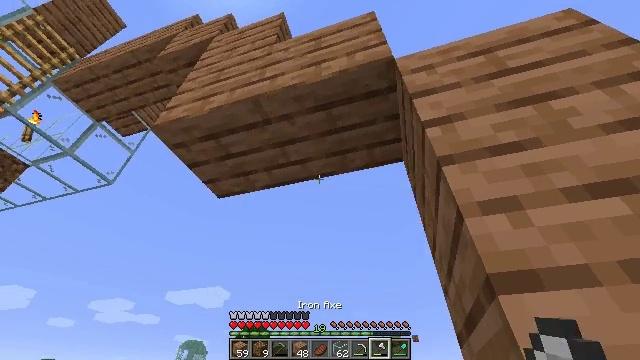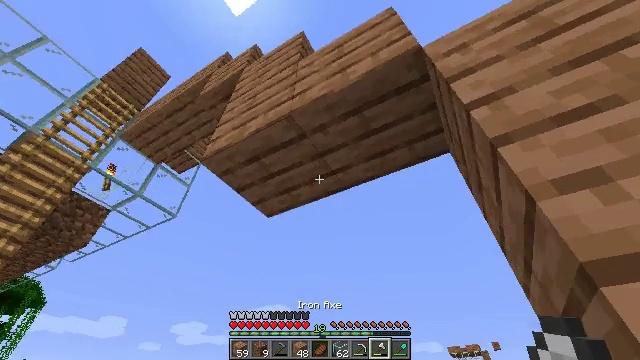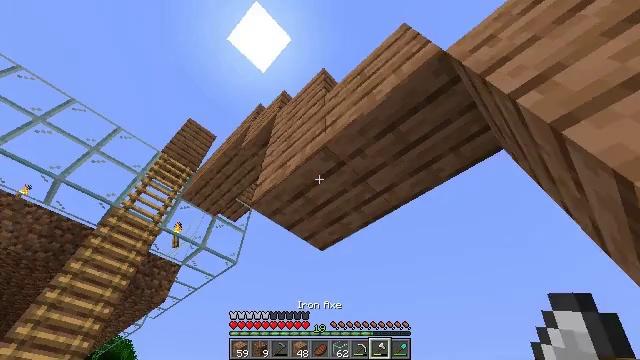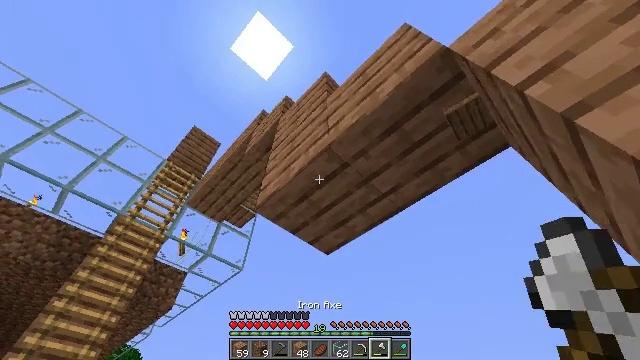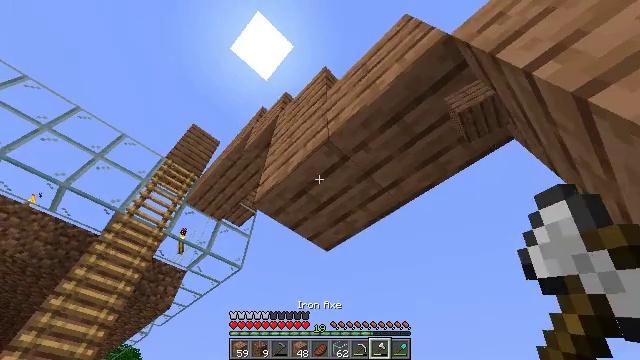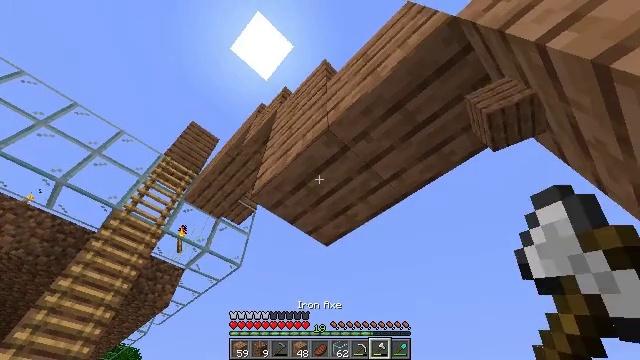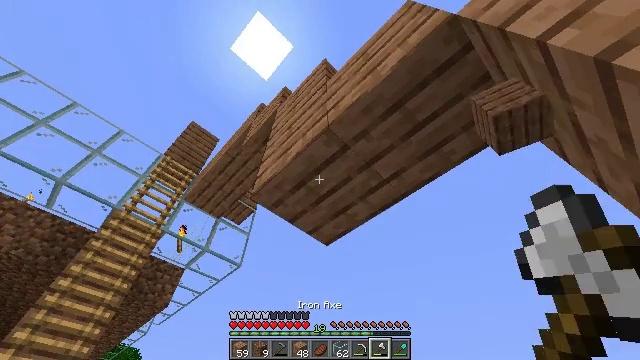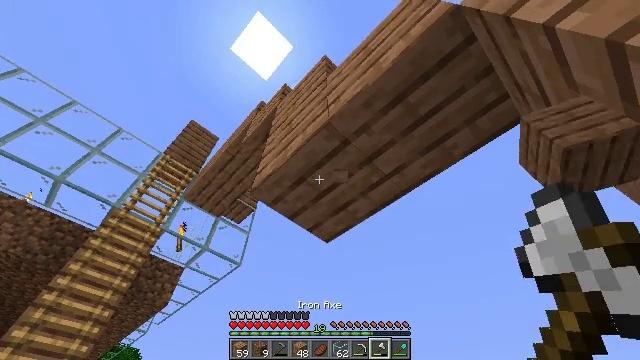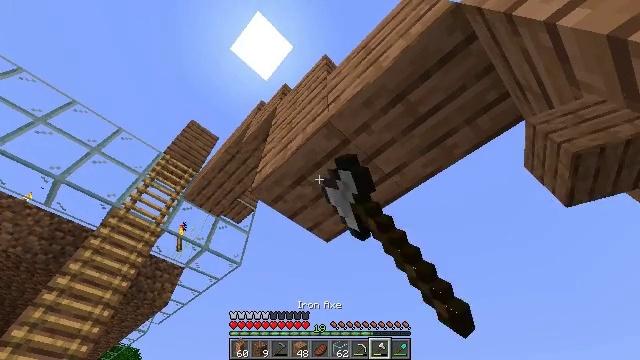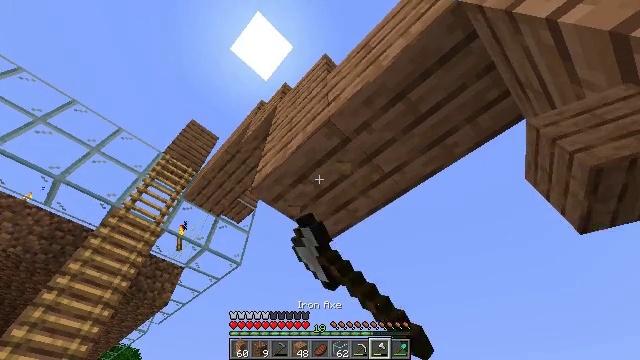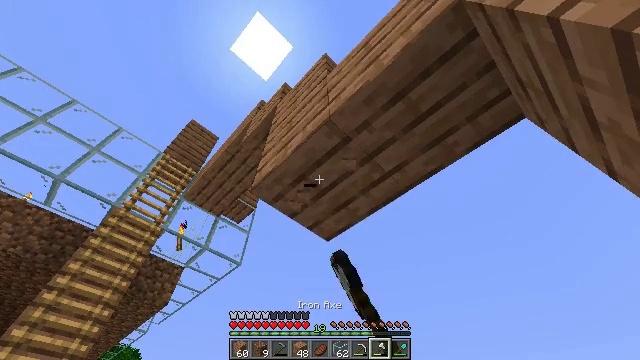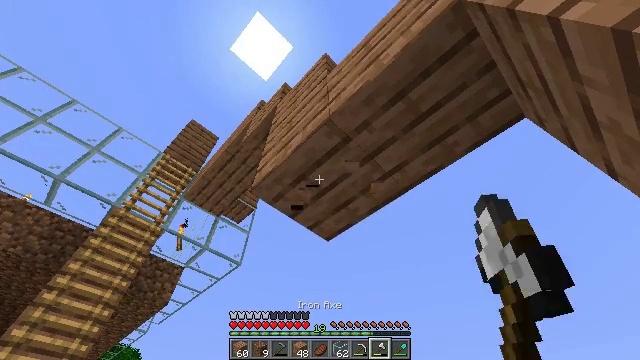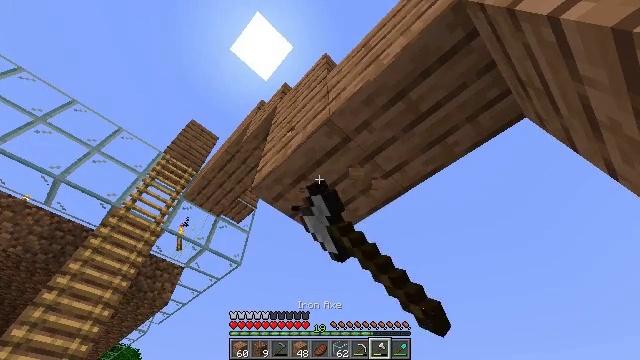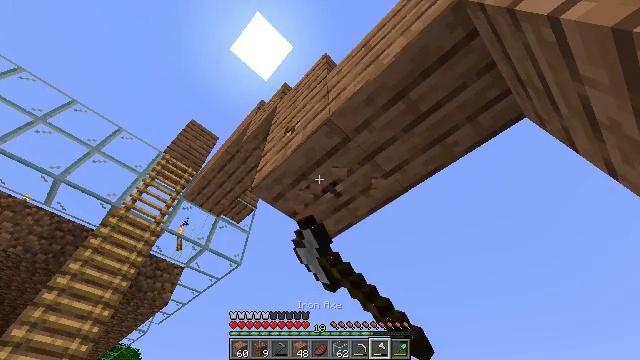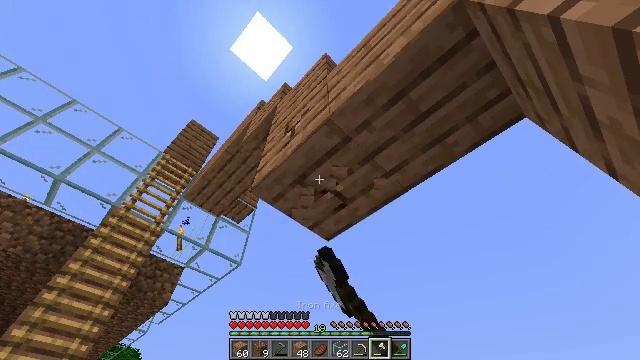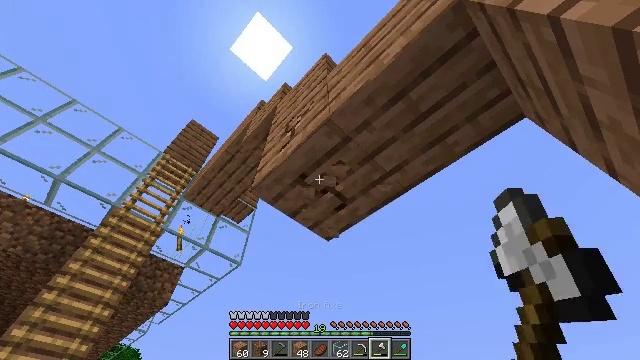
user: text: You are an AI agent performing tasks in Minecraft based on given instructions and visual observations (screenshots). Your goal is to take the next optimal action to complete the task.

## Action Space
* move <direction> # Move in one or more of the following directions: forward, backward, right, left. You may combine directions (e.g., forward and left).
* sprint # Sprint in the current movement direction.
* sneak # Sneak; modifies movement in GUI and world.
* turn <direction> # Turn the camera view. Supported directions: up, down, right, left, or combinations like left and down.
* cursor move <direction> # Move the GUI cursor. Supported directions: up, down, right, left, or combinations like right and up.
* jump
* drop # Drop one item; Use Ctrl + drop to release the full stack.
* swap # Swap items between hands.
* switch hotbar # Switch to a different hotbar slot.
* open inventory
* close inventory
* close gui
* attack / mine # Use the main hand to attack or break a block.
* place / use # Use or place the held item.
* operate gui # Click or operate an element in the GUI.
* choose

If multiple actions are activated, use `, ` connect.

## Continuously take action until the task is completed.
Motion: motion action
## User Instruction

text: Attack the jungle planks to collect them.
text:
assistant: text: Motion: move forward, sneak, turn left and up
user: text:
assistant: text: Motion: move forward, sneak, turn left and up
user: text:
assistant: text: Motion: move forward, sneak, turn left and up
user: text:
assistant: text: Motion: move forward, sneak
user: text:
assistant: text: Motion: move forward, sneak
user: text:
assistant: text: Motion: sneak
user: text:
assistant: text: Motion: sneak, attack / mine
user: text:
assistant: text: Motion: sneak, attack / mine
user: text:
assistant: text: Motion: sneak, attack / mine
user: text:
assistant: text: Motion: sneak, attack / mine
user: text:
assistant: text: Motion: sneak, attack / mine
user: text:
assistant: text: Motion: sneak, attack / mine
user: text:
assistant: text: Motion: sneak, attack / mine
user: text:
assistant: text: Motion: sneak, attack / mine
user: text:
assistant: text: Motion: sneak, attack / mine
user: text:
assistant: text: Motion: sneak, attack / mine
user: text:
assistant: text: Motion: sneak, attack / mine
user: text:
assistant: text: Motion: sneak, attack / mine
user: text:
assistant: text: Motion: sneak, attack / mine
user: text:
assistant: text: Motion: sneak, attack / mine
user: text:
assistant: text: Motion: sneak, attack / mine
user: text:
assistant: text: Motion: sneak, attack / mine
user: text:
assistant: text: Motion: sneak, attack / mine
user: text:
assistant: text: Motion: sneak, attack / mine
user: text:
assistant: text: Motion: sneak
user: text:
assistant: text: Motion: sneak
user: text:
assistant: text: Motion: sneak, turn right
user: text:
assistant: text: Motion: sneak, turn right and down
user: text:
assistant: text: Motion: sneak, turn right and down
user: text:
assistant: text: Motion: sneak, turn right and down